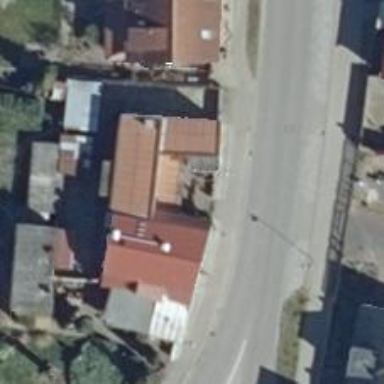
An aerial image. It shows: Café.